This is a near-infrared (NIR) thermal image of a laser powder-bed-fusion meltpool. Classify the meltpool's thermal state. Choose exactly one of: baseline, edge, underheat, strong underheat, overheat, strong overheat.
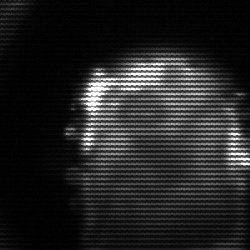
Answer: baseline